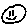
Label: smiley face